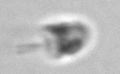
Label: Balanion